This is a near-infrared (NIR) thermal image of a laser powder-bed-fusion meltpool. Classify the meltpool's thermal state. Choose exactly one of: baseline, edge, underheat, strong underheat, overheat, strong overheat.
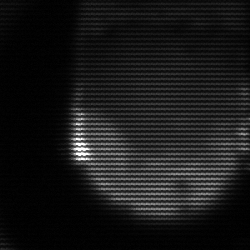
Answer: edge